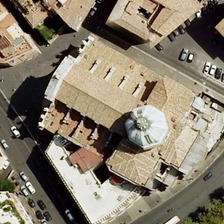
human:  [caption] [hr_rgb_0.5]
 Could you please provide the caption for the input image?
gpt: several buildings are around a church near some cars and several green trees .

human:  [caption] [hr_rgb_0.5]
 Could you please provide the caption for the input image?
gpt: several buildings are around a church near some cars and several green trees .

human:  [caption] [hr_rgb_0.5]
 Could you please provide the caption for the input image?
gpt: several buildings are around a church near some cars and several green trees .

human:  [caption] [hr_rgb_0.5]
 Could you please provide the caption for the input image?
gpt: several buildings are around a church near some cars and several green trees .

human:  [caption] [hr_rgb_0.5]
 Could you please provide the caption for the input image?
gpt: several buildings are around a church near some cars and several green trees .